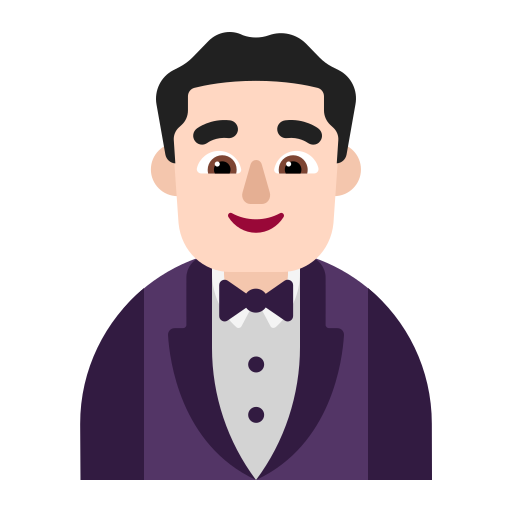
man in tuxedo flat light